Question: My code:
'Regex("([A-Za-z0-9]{5})=([^
]+)", RegexOptions.Compiled);'
Sample text:
'ab94c=some text here a6u4c=sample text here sample text continues. it contains a newline character. gh94c=some more text here'
This is what I get: <URL>
This is what I want:
Every text has an id. I want to capture the id and every character until the next id. I want to create an array like this:
array[ab94c] = some text here
array[a6u4c] = sample text here
sample text continues. it contains a newline character.
array[gh94c] = some more text here
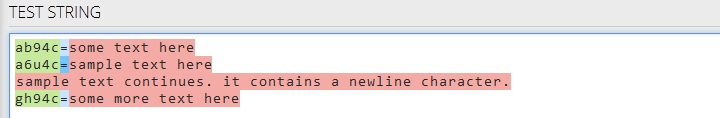
Answer: You could use the below positive lookahead based regex.
'''
@"(?s)(?:^|
)([A-Za-z0-9]{5})=(.*?)(?=
[A-Za-z0-9]{5}=|$)"
'''
<URL>
- If you use DOTALL modifier '(?s)' in the regex, '^' matches only the start of very first line.- So this '(?:^|
)' matches the start of very first line or the new line character,- which exists before '([A-Za-z0-9]{5})=' 5 alphanumeric chars and an '=' symbol. And this captures that alphanum chars.- Now '(.*?)' will do a non-greedy match of zero or more chars until
1.
[A-Za-z0-9]{5}= a newline followed by 5 alphanum chars plus an = sign is reached. OR
2. $ of the line is reached. Here $ matches the end of the last line only since we are using DOTALL modifier.